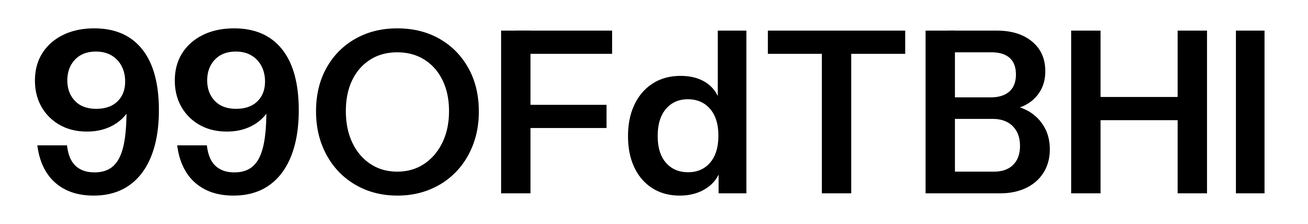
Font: InstrumentSans_SemiBold